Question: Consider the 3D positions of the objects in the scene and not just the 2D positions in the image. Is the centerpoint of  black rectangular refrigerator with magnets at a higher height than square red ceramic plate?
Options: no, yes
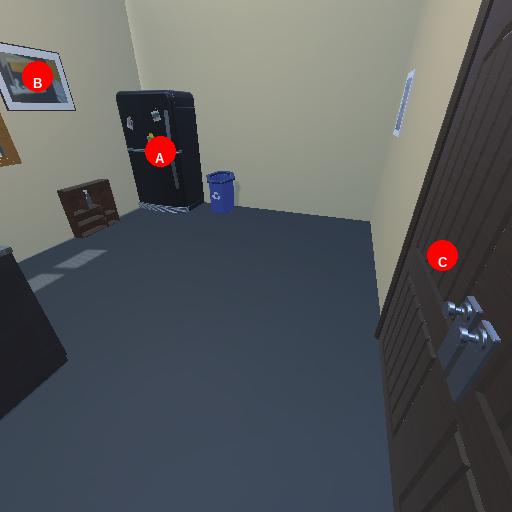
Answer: no